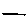
Label: line